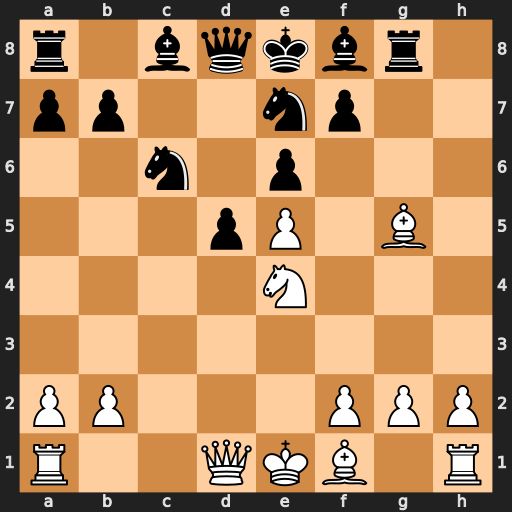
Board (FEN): r1bqkbr1/pp2np2/2n1p3/3pP1B1/4N3/8/PP3PPP/R2QKB1R
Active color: w
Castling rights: KQq
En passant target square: d6
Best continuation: Nf6#